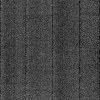
Atmospheric dust classification: dusty